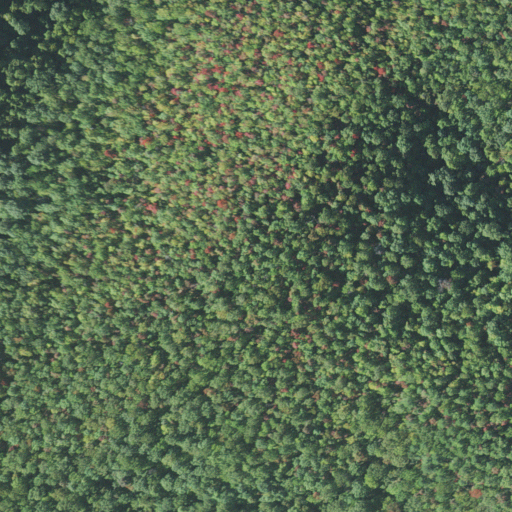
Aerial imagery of mountain in North Carolina named Burl Mountain containing deciduous forest and mixed forest